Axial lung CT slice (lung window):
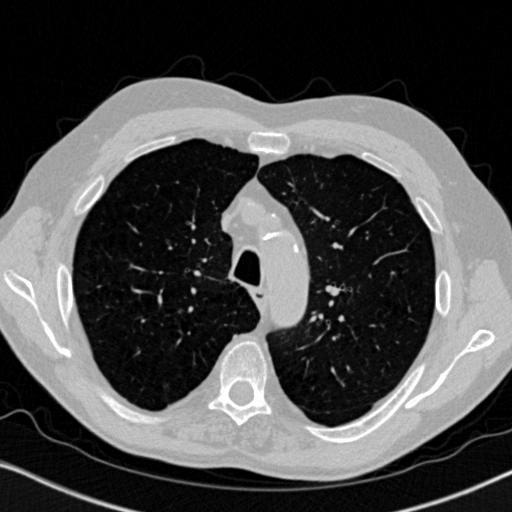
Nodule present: no